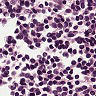
Metastatic tissue present: no